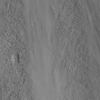
Label: not_dusty